Interaction volume radius: 5 \u00c5
Interaction volume height: 40 \u00c5
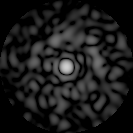
Disorder parameter: 0.8301